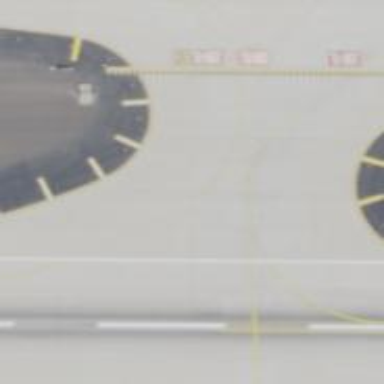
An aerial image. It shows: View of taxiway at the airport.